Question: I use some social network functionality for my site for that i add
'''
<div class="share-buttons share-buttons-tab" data-buttons="twitter,facebook,google,pinterest" data-style="medium" data-counter="true" data-hover="true" data-promo-callout="true" data-float="left"></div>
'''
and i get w3c error for the attribute which is reside in this div
1. data-buttons
2. data-style
3. data-counter
4. data-hover
5. data-promo-callout
So how can i solve this
Below is screenshot of w3c validation

I got some thing like this in my page source
'''
<html class="javascript wf-myriadpro-n4-active wf-myriadpro-n6-active wf-myriadpro-n7-active wf-leaguegothic-n4-active wf-active" xml:lang="en" xmlns="http://www.w3.org/1999/xhtml" lang="en"><head>
'''
in red color is this problem?
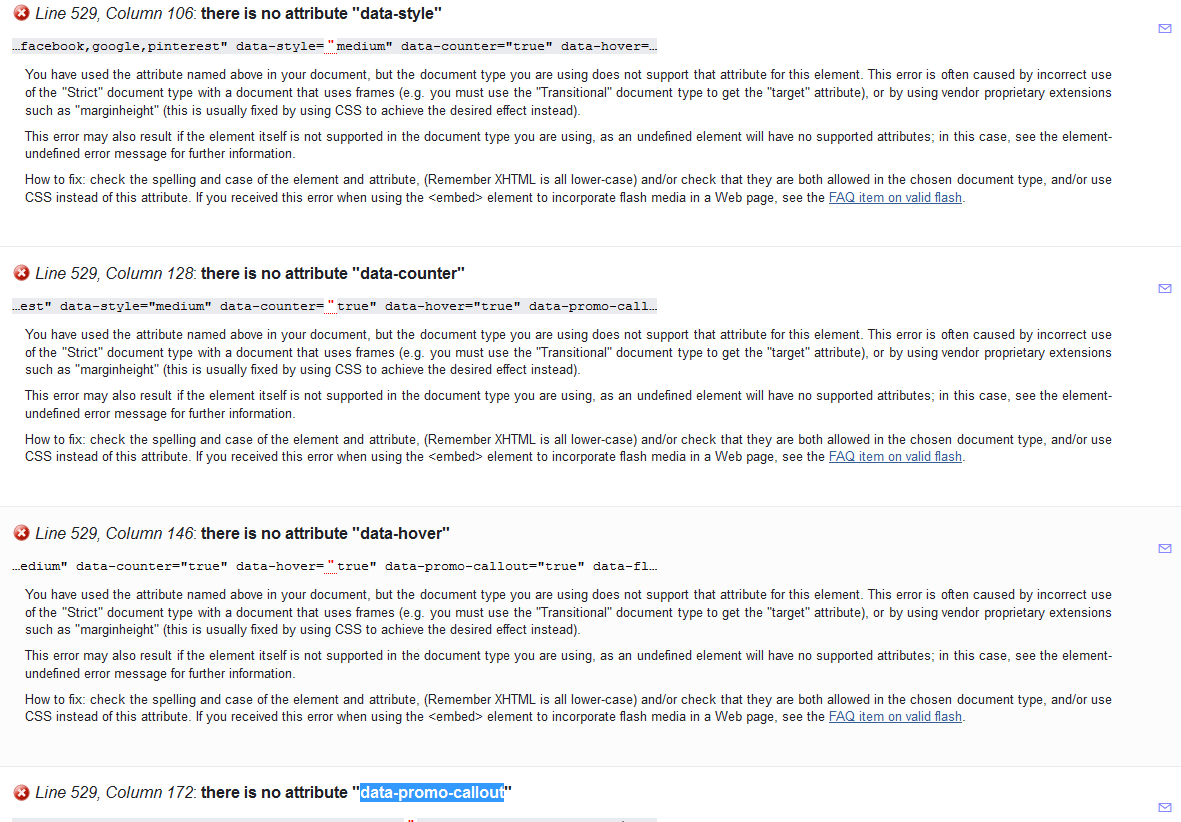
Answer: I got the answer of My Question for that i need to set '<!DOCTYPE HTML>'
'''
<!DOCTYPE HTML>
<html xmlns="http://www.w3.org/1999/xhtml">
%%Panel.HTMLHead%%
<body>
'''
'''
**data-buttons
data-style
data-counter
data-hover
data-promo-callout**
'''
This all attribute support in . I got this after long research.
I hope this will also help to other.